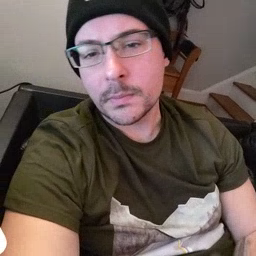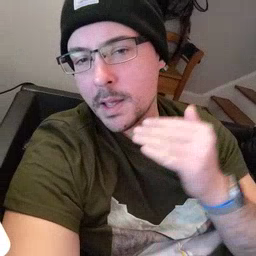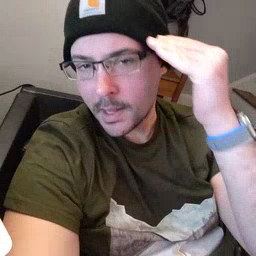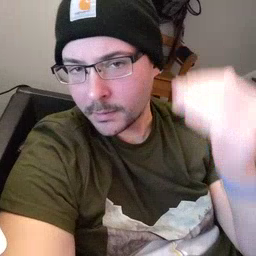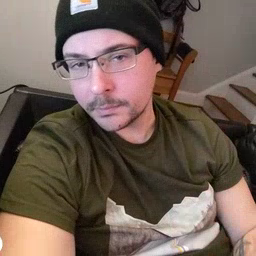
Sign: head